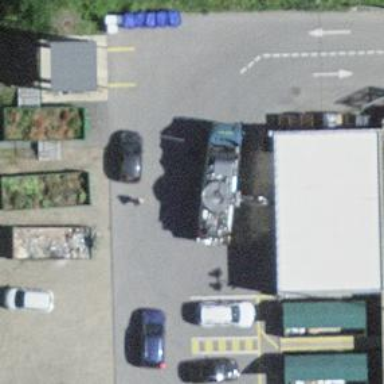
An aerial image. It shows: Recycling center for various types of waste.